Question: I tried to install menpo like in <URL>. After that I installed menpofit, menpo3d and menpodetect:
> conda install -c menpo menpofitconda install -c menpo menpo3dconda install -c menpo menpodetect
Next I ran this python script from CMD():
'''
import menpo.io as mio
from menpo.visualize import visualize_images
images = list(mio.import_images('A:/img/*.png'))
visualize_images(images)
'''
And got this output:

What am I doing wrong and how I can fix it?
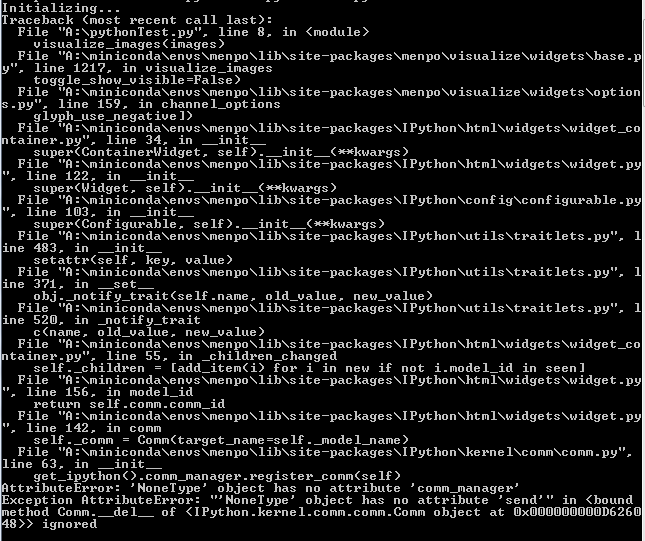
Answer: It seems that 'visualize_images' is meant to be used from 'ipython-notebook'. Calling it in a regular 'python' script does not seem to be intended by the authors.
See also the example in the <URL> section of the docs:
'''
%matplotlib inline
import menpo.io as mio
from menpo.visualize import visualize_images
# import_images is a generator, so we must exhaust the generator before
# we can visualize the list. This is because the widget allows you to
# jump arbitrarily around the list, which cannot be done with generators.
images = list(mio.import_images('./path/to/images/*.jpg'))
visualize_images(images)
'''